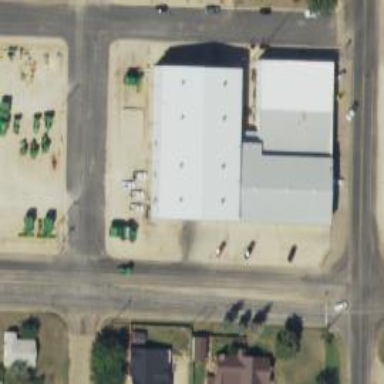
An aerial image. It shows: Country store building.